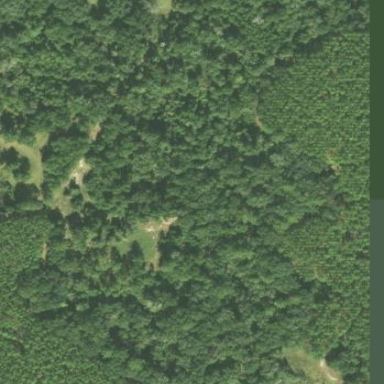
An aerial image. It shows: Mixed woodland with various types of leaves.